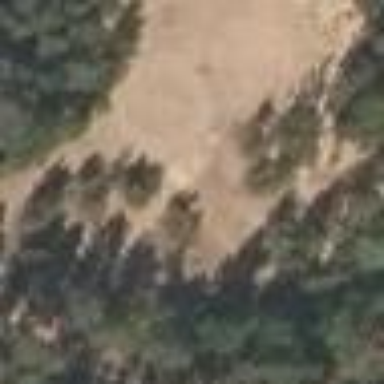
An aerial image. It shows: Natural area covered with sand.